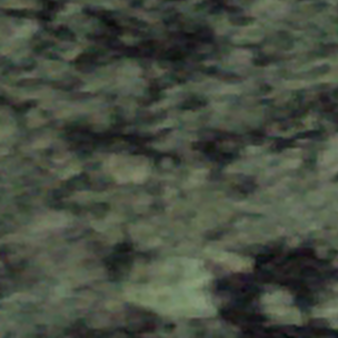
Label: other